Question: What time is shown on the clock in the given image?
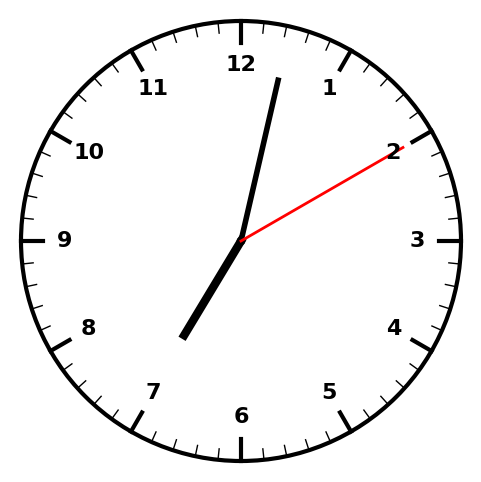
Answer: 07:02:10